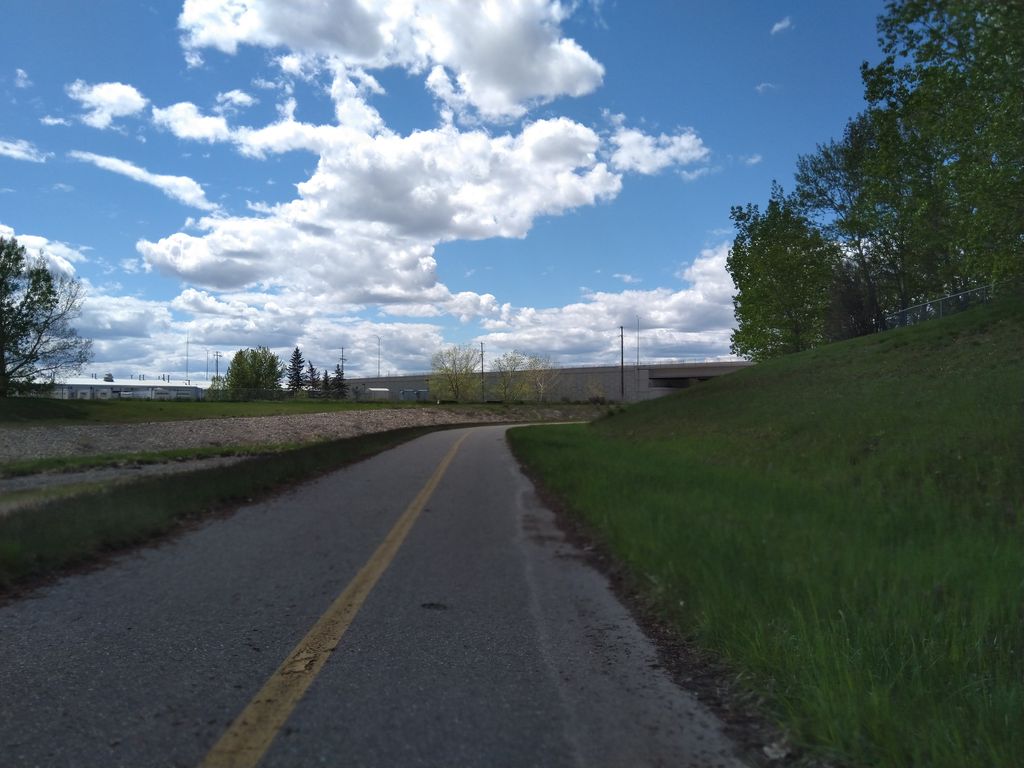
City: calgary